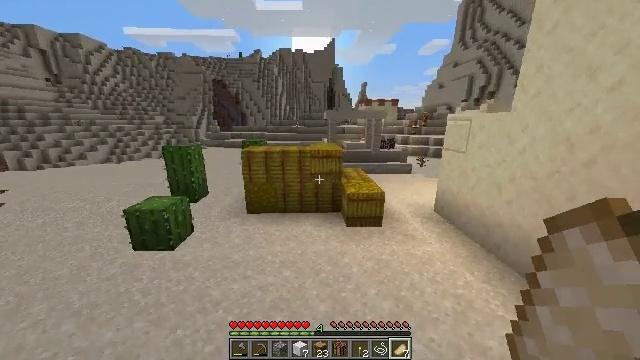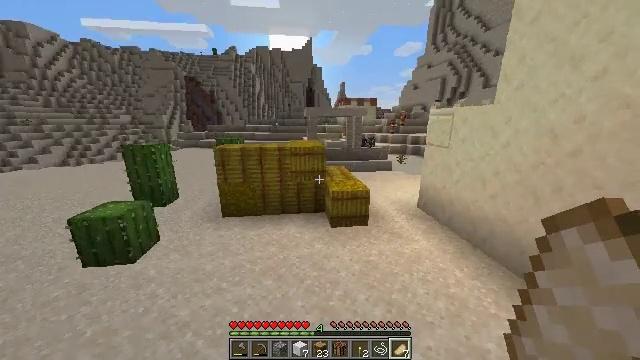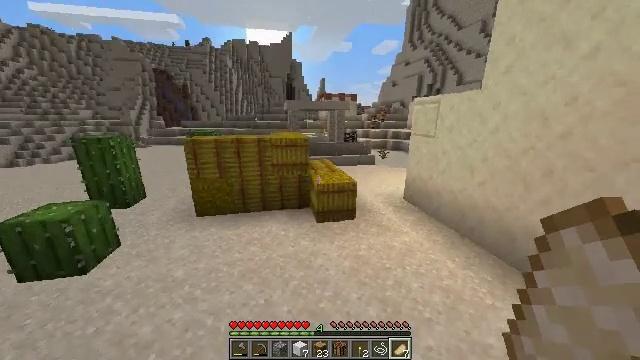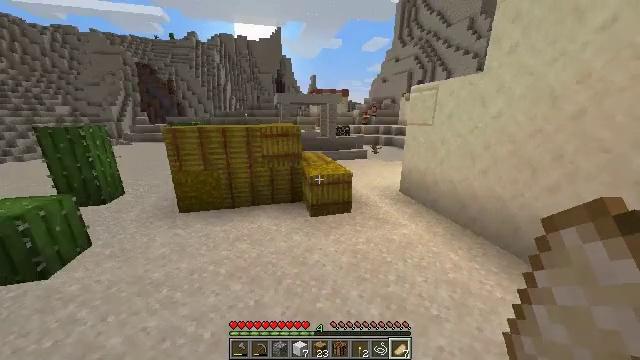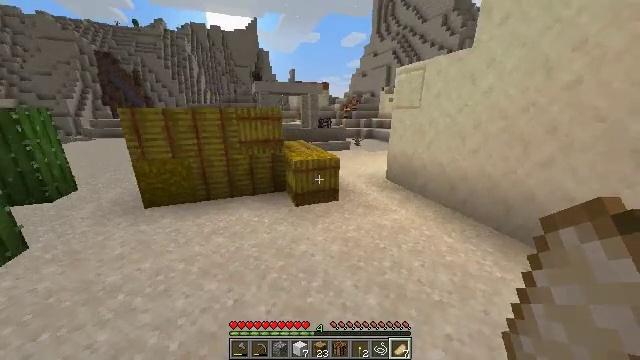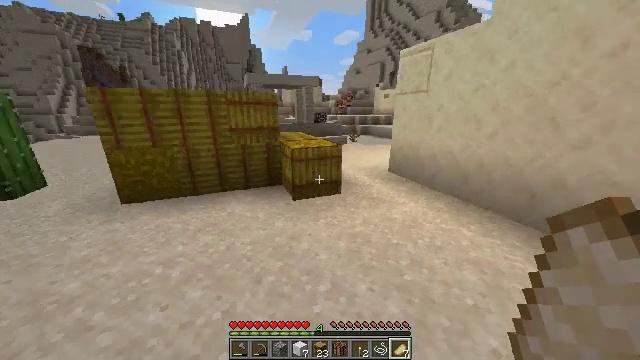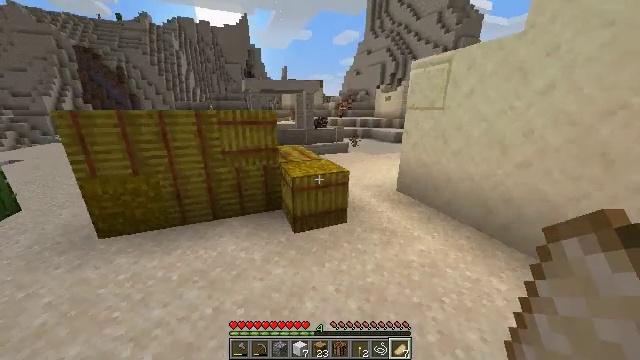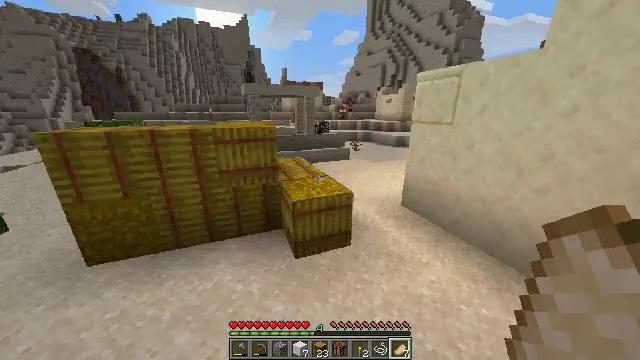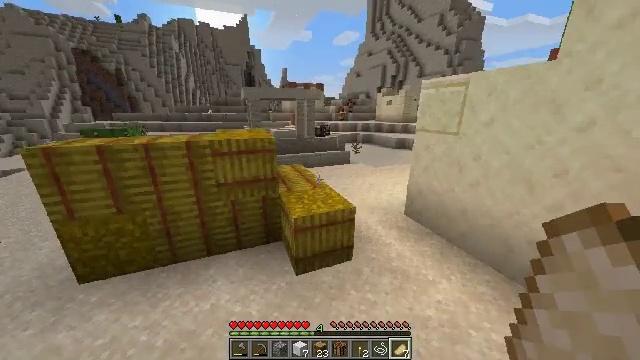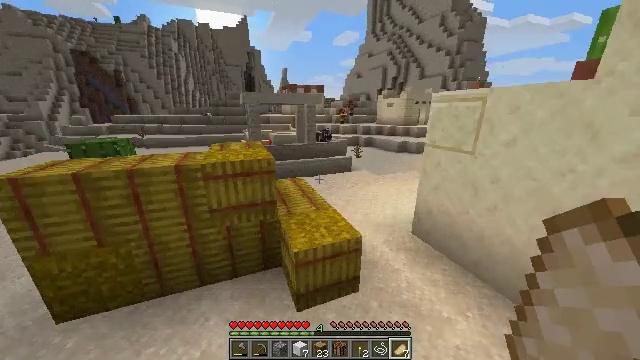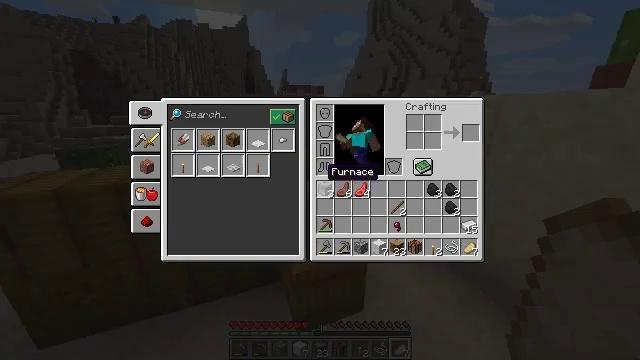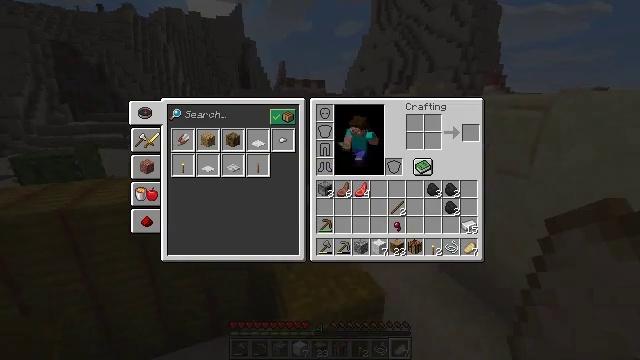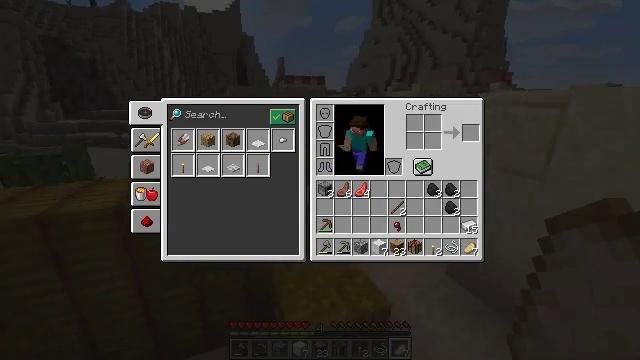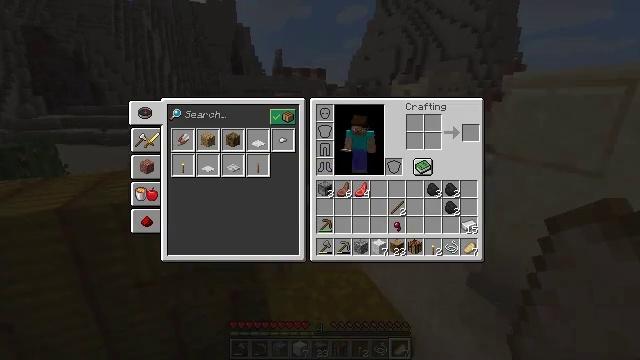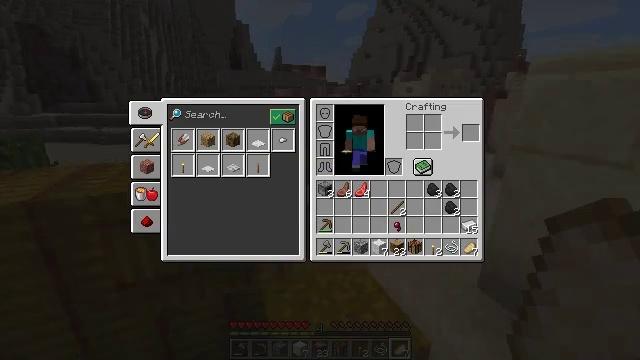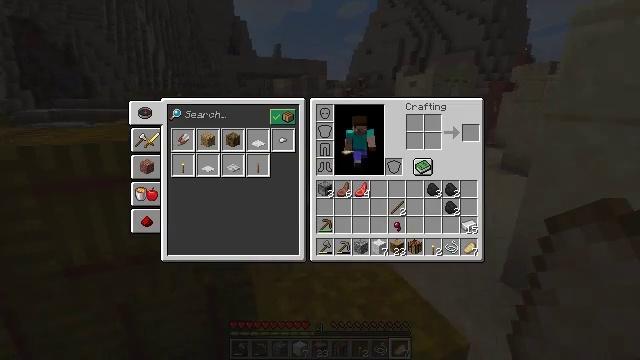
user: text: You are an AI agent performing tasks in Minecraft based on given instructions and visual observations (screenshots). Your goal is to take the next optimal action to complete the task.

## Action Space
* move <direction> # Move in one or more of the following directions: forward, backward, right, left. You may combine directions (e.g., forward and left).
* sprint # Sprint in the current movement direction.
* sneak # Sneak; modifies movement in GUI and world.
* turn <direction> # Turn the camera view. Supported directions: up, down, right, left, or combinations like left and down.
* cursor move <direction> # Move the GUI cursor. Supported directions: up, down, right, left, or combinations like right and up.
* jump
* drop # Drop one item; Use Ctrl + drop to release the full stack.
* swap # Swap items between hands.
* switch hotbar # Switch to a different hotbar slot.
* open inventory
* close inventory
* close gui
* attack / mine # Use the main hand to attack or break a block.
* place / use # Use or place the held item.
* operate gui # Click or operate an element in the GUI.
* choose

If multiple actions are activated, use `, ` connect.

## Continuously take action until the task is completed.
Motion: motion action
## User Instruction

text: Attack the terracotta block to obtain it.
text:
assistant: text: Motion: move forward, sprint, turn right, jump
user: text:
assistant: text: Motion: move forward, sprint, turn right, jump
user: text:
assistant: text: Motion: move forward, sprint, turn right, jump
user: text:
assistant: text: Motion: move forward, sprint, turn right and down, jump
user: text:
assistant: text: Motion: move forward, turn right, jump
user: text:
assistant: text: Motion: move forward, jump
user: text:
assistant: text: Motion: move forward, jump
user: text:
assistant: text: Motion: move forward, jump
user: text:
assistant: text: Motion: move forward, jump
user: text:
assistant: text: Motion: move forward, open inventory
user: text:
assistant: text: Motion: move forward, open inventory
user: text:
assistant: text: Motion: cursor move right and up, open inventory
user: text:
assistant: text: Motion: cursor move right
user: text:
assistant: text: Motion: cursor move right
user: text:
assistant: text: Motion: no_op
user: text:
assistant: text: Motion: no_op
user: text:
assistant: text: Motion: cursor move right and down
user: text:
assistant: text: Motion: cursor move right and down
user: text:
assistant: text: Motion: cursor move right and down
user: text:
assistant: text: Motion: no_op
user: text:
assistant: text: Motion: no_op
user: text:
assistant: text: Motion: cursor move down
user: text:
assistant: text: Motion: cursor move right and down
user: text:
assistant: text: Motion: cursor move right
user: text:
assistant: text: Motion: cursor move right
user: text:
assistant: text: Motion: no_op
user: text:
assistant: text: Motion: no_op
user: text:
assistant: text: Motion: no_op
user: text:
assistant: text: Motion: close inventory
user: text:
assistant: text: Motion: move forward, jump, close inventory